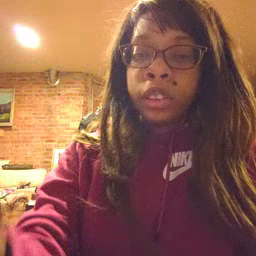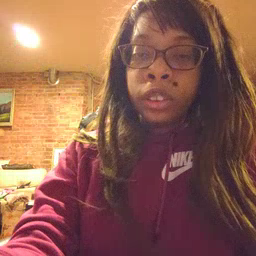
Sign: yesterday